Question: I am trying to implement a popover view in a tableview controller. My intention is for the user to select an option from the table list as shown below.

Note that my popover view actually displays the data from a separate table view controller. I am creating the popover view controller via the following initialization method
'''
self.popOverViewController = [[UIPopoverController alloc]initWithContentViewController:optionsTableViewController];
'''
After the user selects an option for example "Hottest All Time", the control should be passed from the tableview Controller (in the popover view) back to the MAIN table view controller (parent view) so as to trigger a table reloadData method.
Query: Is there a way to return the control from the tableview controller in the popover controller back to the MAIN tableview controller?
Do I have to use a delegate method to do this?
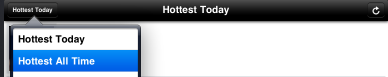
Answer: The two approaches I've seen are roughly the standard sort of fare:
- -